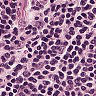
Metastatic tissue present: no